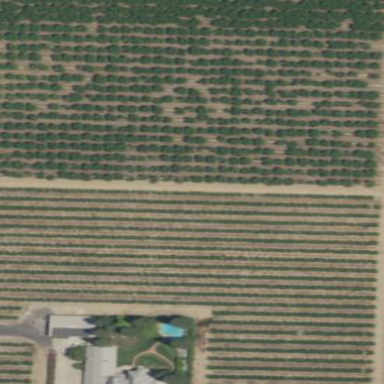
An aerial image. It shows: Orchard.